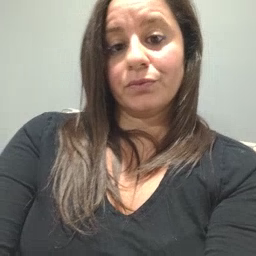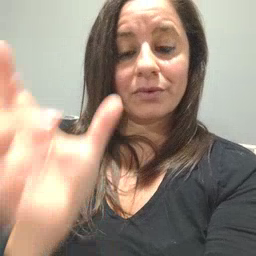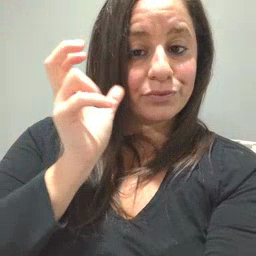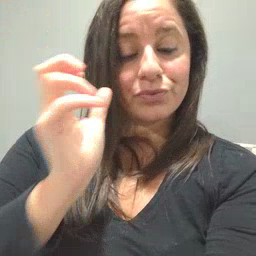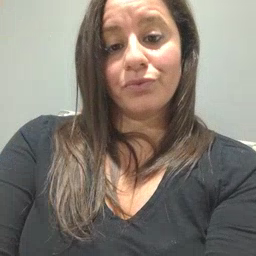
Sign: hear